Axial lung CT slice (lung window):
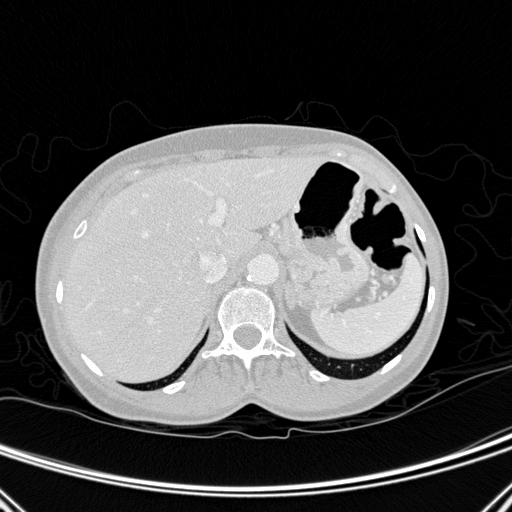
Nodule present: no